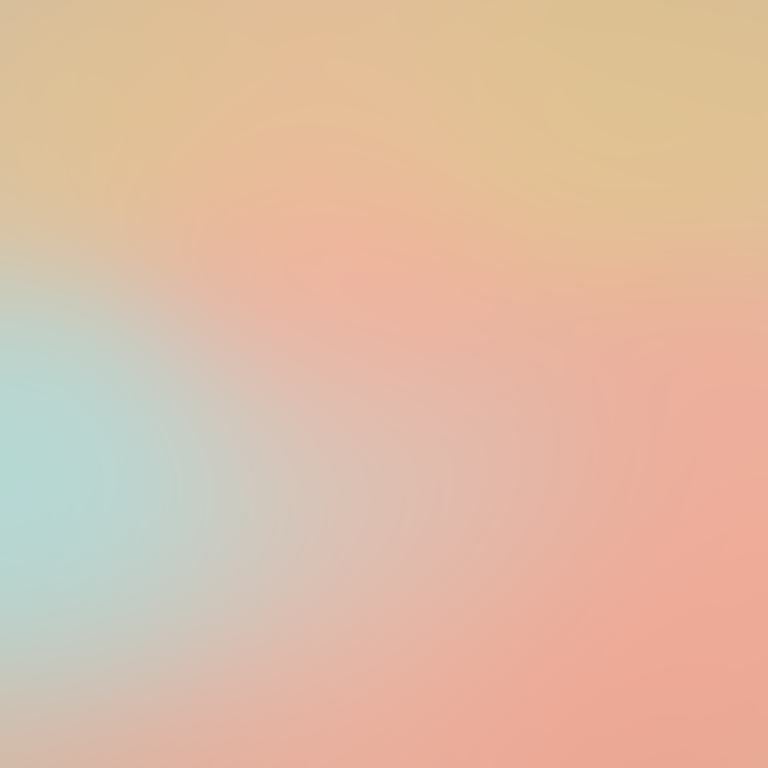
Abstract light effect, smooth blend from soft peach to light teal, serene atmosphere, diffuse glow, no room, no furniture, no objects.